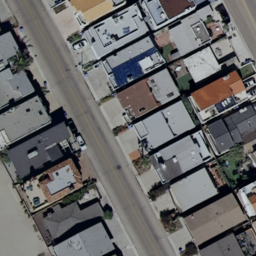
Label: residential